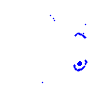
Particle: electron